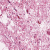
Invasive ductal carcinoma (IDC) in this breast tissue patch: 0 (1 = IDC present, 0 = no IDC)